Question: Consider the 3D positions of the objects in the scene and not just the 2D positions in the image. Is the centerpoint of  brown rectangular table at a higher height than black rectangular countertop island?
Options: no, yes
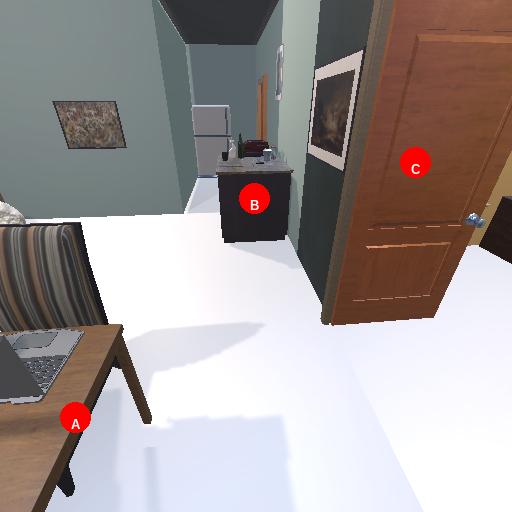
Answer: no